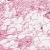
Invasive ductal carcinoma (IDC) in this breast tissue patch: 0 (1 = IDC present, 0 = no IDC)